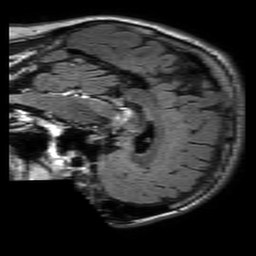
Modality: FLAIR
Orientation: sagittal
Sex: male
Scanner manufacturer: philips
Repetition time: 11 s
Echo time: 0.125 s